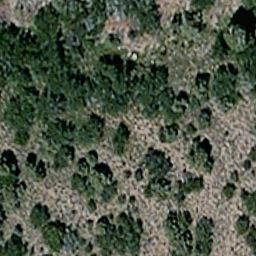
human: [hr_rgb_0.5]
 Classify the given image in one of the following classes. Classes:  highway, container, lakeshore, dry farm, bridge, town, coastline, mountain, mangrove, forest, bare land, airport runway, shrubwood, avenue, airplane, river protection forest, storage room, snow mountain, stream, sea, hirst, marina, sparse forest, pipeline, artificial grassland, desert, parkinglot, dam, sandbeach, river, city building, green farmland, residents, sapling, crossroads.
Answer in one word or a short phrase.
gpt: sparse forest